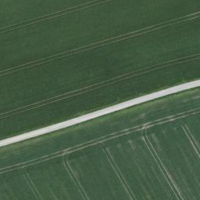
EUNIS habitat code: 52
Species observed at this site:
Rumex obtusifolius
Fagopyrum esculentum